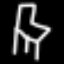
Label: chair